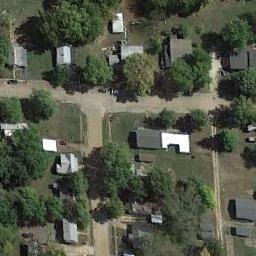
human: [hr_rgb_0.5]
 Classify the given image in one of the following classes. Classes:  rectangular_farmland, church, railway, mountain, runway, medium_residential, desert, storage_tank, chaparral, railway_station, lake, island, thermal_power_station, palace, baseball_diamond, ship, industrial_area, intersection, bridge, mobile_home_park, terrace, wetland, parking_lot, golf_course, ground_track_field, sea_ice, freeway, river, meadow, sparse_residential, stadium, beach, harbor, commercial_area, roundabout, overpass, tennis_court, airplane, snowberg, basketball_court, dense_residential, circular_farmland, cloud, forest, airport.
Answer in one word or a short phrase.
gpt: medium_residential